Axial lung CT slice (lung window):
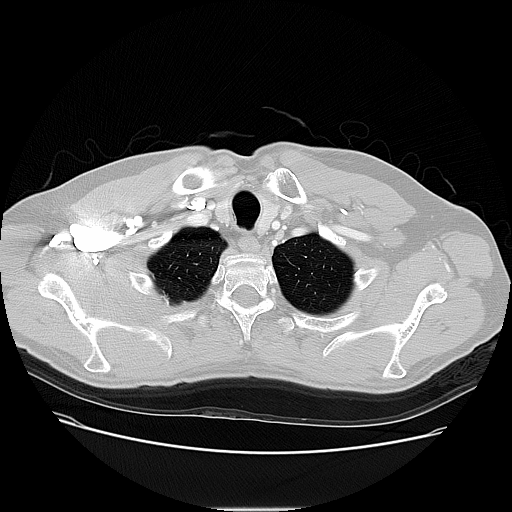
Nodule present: no